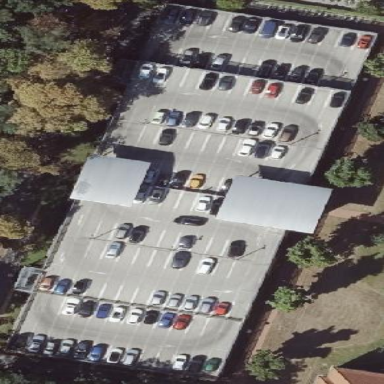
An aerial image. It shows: Multi-storey parking building with flat roof shape.